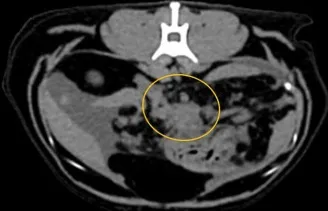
Findings of the first computed tomography scan of a 9-year-old cat presenting with recurrent ascites of unknown etiology. Triphasic images before . Pre-contrast stage.
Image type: radiology (ct)